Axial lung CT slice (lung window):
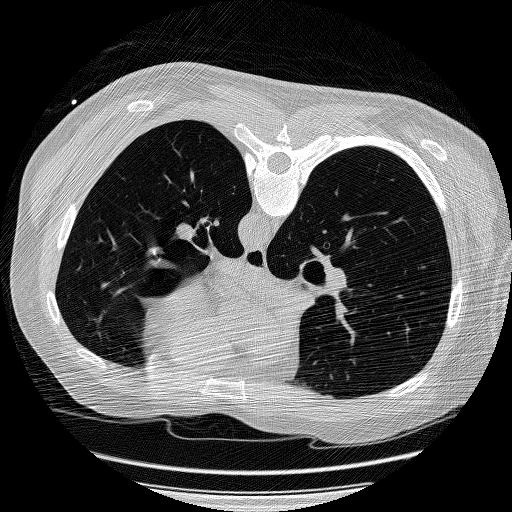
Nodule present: no